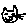
Label: cat